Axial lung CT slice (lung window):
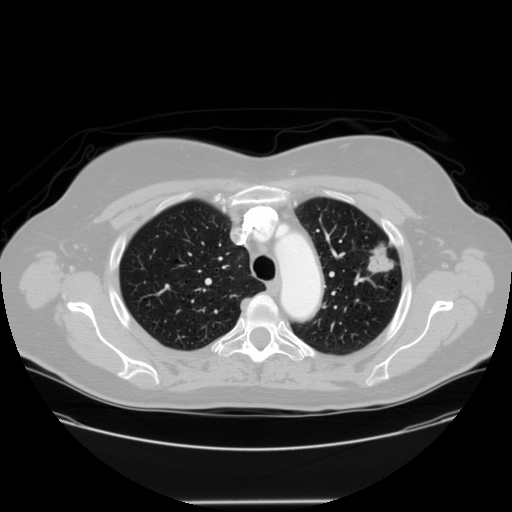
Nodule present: yes
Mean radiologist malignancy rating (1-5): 4.75